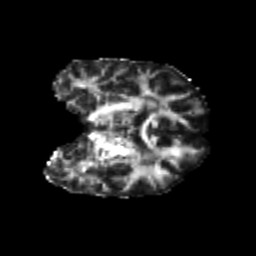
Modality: FA
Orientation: coronal
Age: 21
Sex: male
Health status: healthy
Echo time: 0.074 s